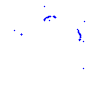
Particle: proton